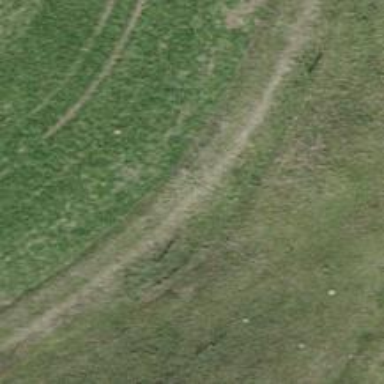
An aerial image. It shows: Unpaved path.